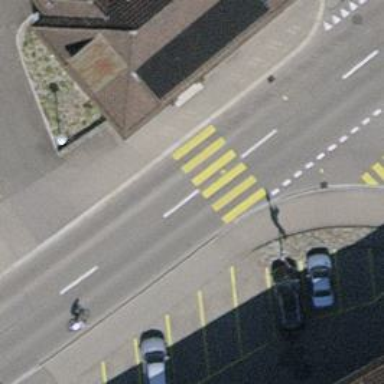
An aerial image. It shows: Secondary road with asphalt surface and sidewalks on both sides also made of asphalt.